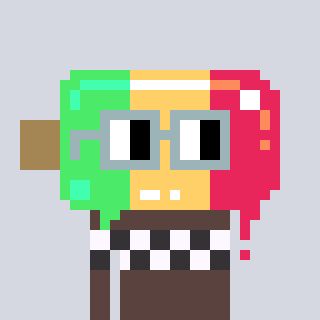
a pixel art character with square dark gray glasses, a icepop-shaped head and a darkbrown-colored body on a cool background